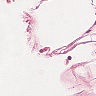
Metastatic tissue present: no